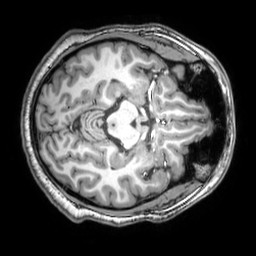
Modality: T1w
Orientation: axial
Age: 23
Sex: male